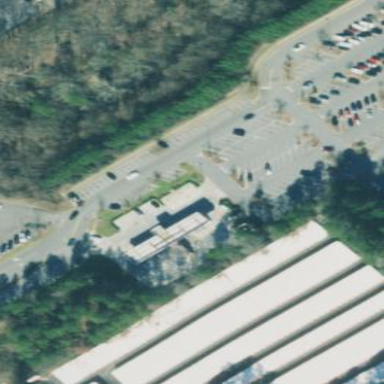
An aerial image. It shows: Warehouse building.